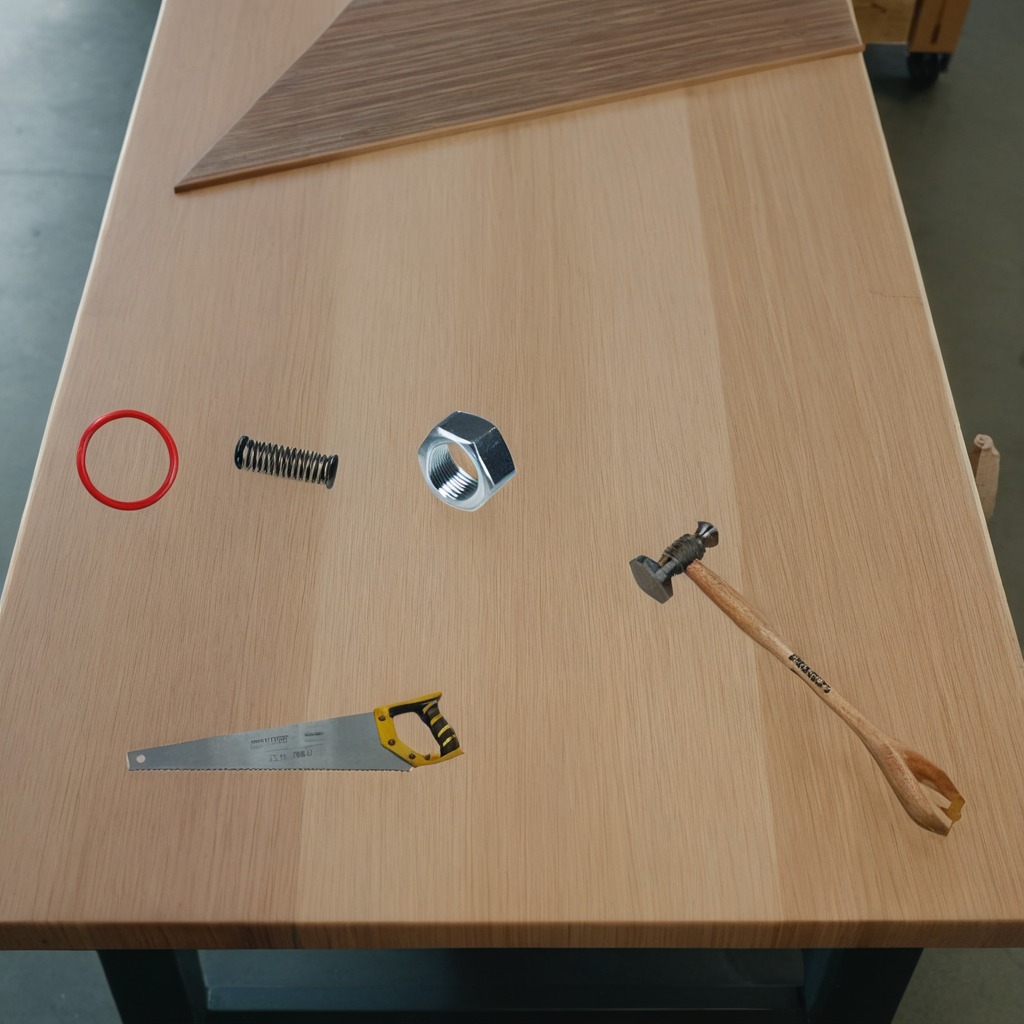
A rubber Oring, a hammer, a coiled metal spring, a handheld metal saw, and a metal nut are lying on the workbench inside a coastal fishing gear workshop.